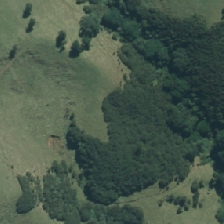
Land cover: broadleaved_indigenous_hardwood